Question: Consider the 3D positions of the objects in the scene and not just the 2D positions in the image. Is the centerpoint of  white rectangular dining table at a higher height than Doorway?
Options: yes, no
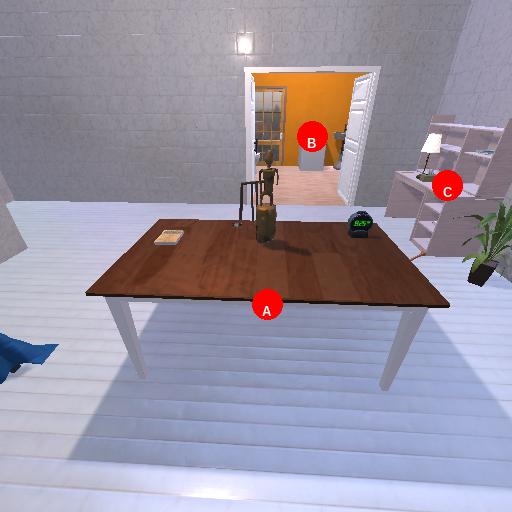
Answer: yes